五年级 · 度量几何学
钟面上指针从数字“ 6 ” 绕中心点 \$ \qquad \$时针旋转 $90^{\circ}$ 后指向数字 \$ \qquad \$。
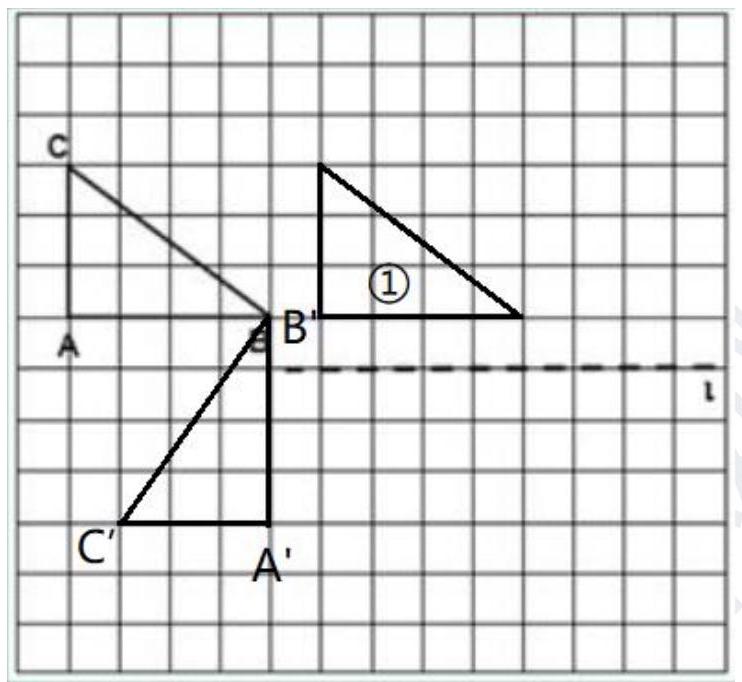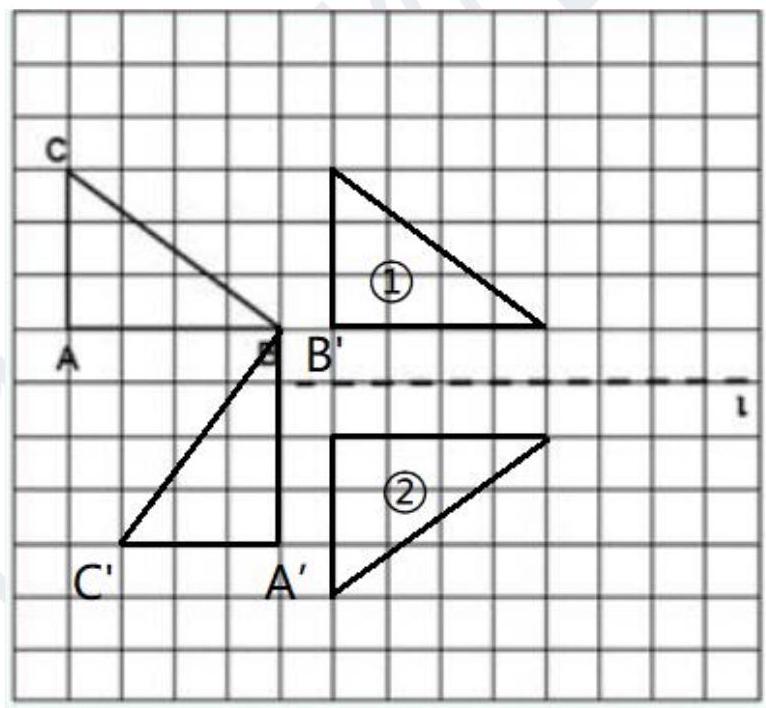
答案: 顺; 923. 答案:（1）解：


(2) 解:

(3) 解: